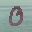
Label: 0